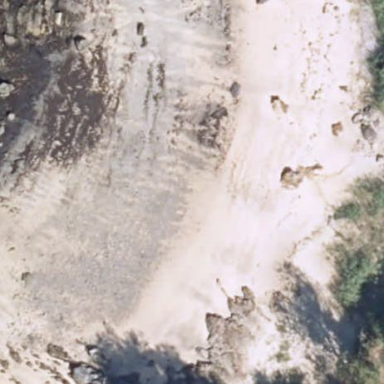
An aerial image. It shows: Beautiful beach with natural surroundings.